Field crop: maize
Growth stage: 2
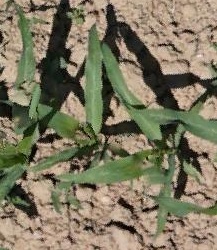
Species: maize